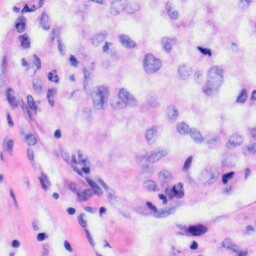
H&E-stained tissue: Liver